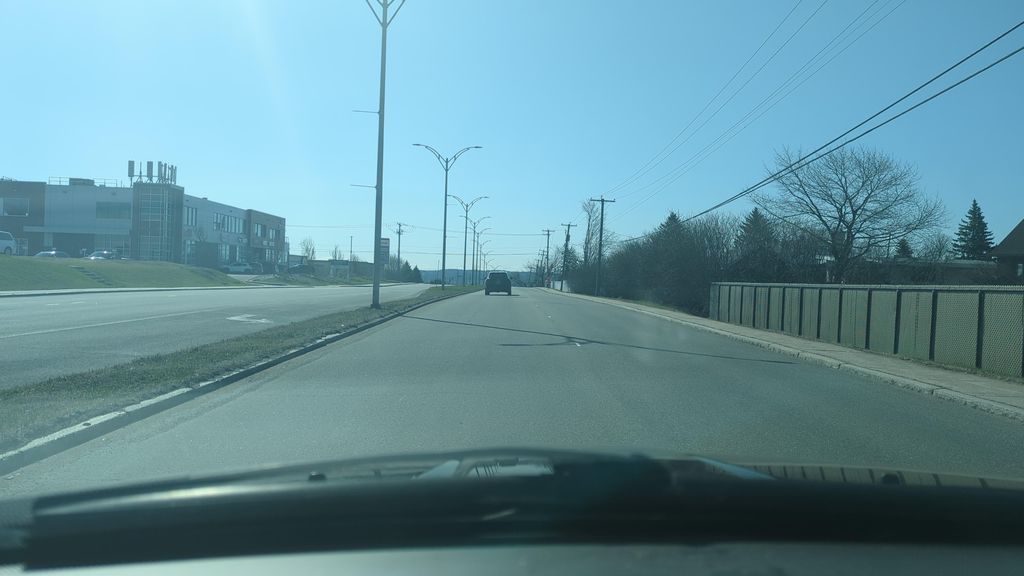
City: quebec_city